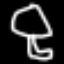
Label: mushroom